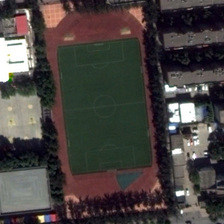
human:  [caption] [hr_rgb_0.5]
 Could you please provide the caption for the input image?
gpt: there are many tall trees planted around the playground .

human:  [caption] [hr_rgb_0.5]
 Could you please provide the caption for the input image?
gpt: there are many tall trees planted around the playground .

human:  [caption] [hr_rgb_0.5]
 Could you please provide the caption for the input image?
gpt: in the middle of the land is a playground .

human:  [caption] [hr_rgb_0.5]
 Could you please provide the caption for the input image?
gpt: in the middle of the land is a playground .

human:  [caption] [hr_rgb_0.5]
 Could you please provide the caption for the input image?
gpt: in the middle of the land is a playground .